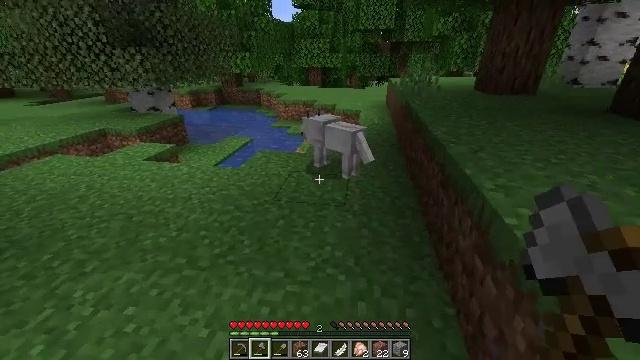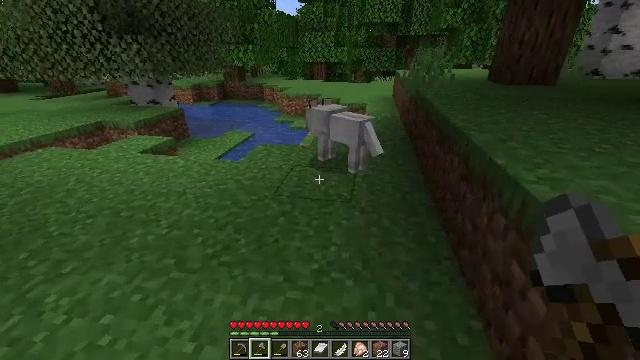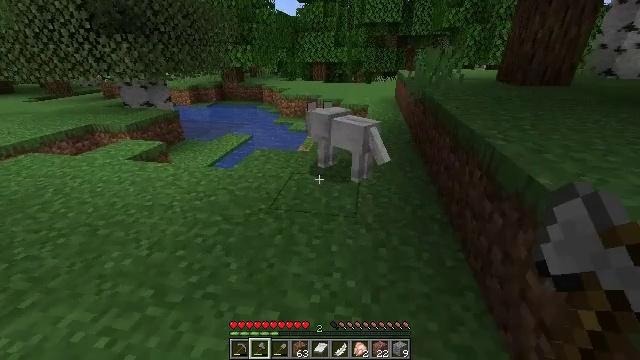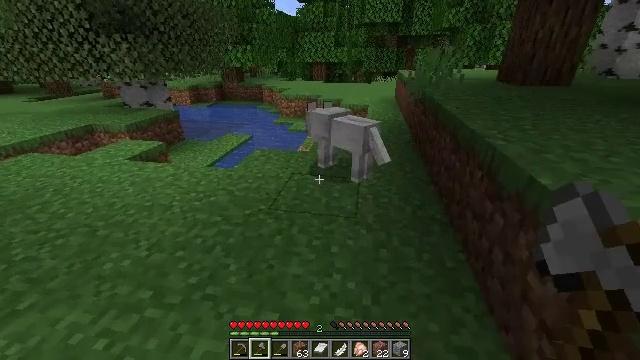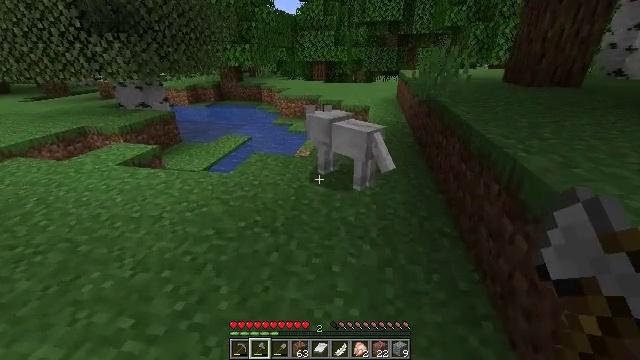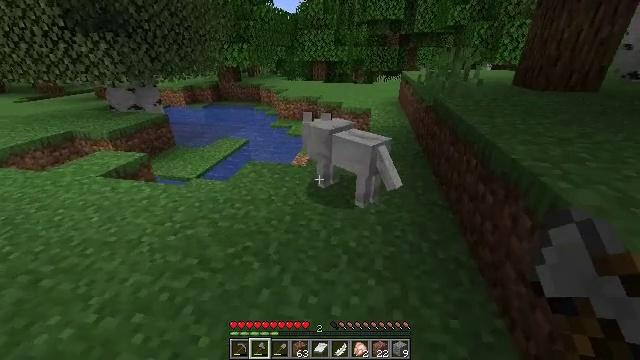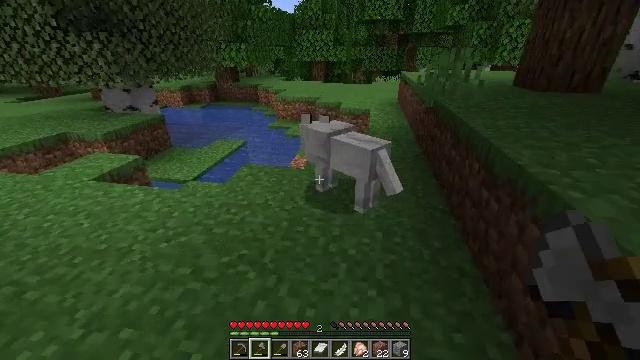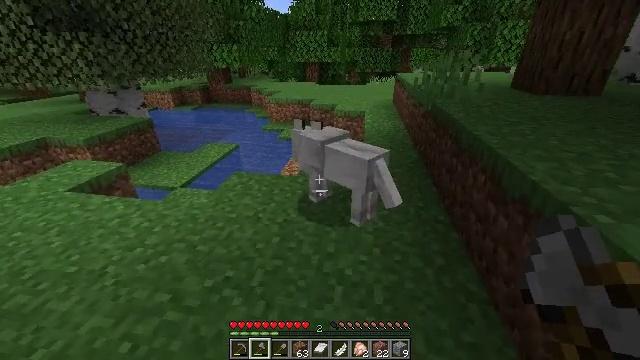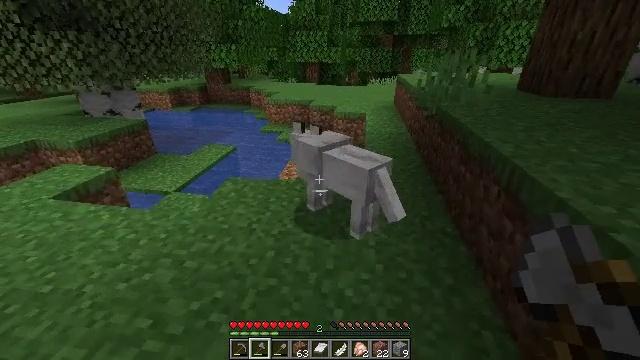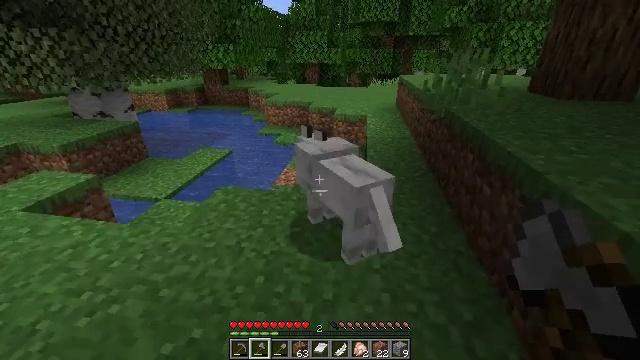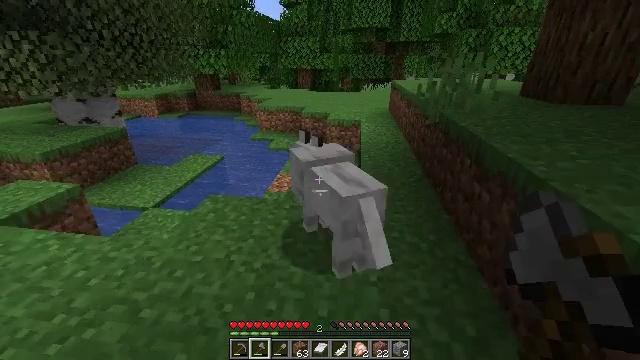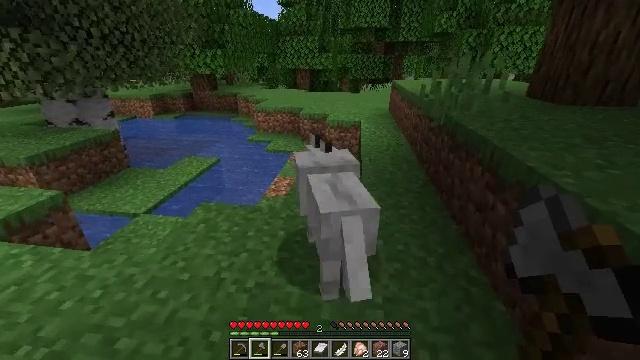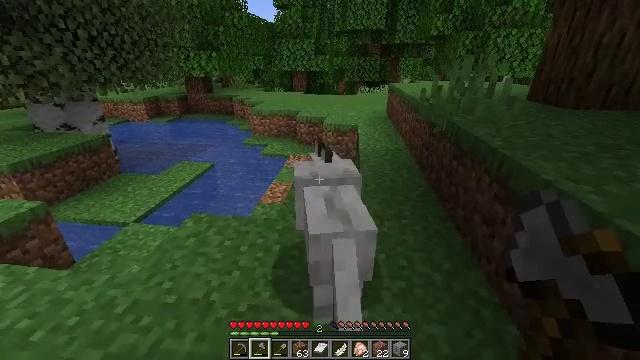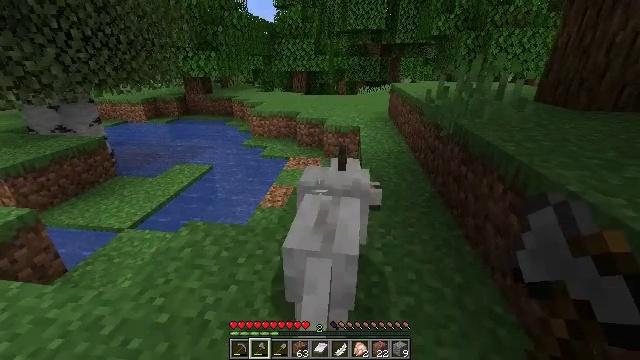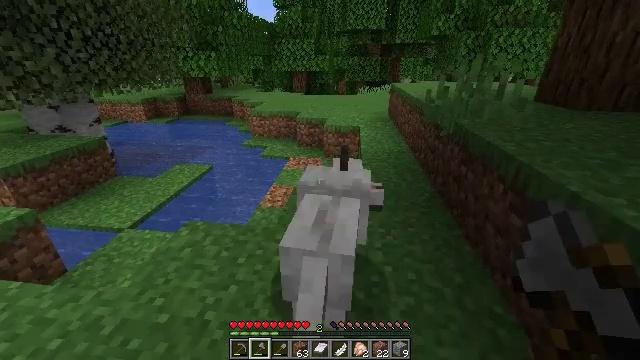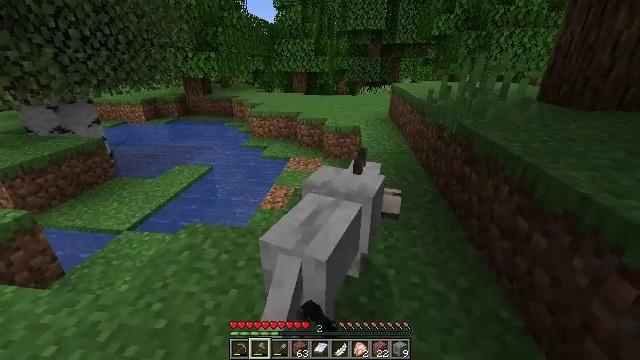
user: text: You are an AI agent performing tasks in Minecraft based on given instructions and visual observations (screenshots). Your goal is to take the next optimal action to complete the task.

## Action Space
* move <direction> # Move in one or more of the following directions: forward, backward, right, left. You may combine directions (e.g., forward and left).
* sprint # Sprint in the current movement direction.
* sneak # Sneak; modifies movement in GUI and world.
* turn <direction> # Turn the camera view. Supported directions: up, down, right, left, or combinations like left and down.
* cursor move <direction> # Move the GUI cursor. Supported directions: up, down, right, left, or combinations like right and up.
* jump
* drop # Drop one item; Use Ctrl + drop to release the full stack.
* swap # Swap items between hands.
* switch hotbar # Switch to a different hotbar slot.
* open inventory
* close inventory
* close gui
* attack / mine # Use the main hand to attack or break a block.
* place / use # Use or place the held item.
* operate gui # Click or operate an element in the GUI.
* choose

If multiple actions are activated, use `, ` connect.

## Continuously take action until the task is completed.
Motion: motion action
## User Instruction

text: Combat the wolf.
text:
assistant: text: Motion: move forward
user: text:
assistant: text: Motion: move forward
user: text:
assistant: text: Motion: move forward
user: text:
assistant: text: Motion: move forward
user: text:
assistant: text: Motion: move forward
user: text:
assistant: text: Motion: move forward
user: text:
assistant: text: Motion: move forward, turn right
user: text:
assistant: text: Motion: move forward
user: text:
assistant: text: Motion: move forward
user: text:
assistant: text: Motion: move forward, turn right
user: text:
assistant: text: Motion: move forward
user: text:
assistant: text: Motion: no_op
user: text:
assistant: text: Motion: no_op
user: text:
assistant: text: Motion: attack / mine
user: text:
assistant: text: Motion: attack / mine
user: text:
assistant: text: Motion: attack / mine
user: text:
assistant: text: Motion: attack / mine
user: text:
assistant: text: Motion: no_op
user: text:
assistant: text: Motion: no_op
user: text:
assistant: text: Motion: no_op